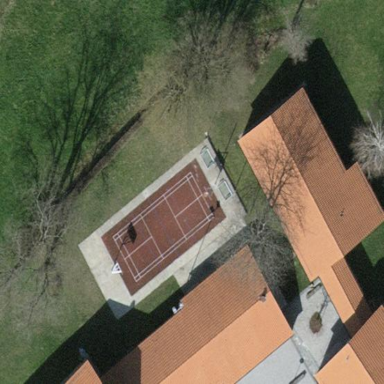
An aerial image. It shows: Tennis court on pitch designated for leisure land.